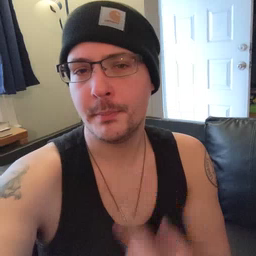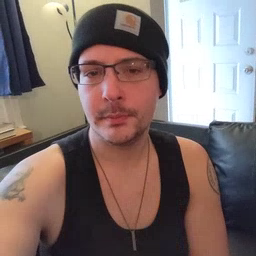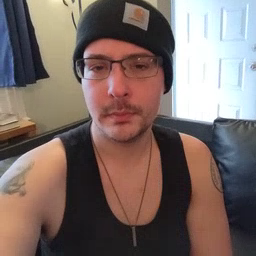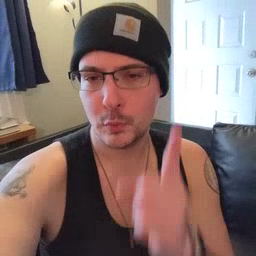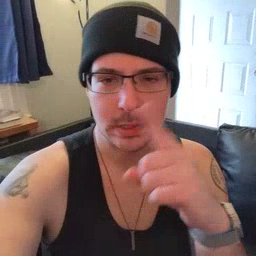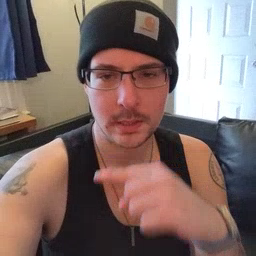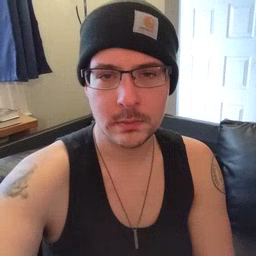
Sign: pretend